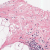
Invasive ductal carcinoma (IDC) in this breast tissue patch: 0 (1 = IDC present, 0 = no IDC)